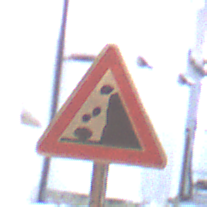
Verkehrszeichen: SteinschlagRechts
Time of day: Night
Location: Outdoor (Urban)
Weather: Overcast
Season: Winter
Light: Artificial